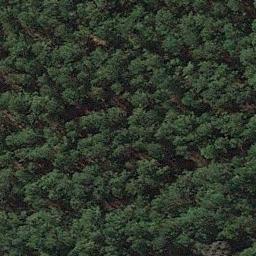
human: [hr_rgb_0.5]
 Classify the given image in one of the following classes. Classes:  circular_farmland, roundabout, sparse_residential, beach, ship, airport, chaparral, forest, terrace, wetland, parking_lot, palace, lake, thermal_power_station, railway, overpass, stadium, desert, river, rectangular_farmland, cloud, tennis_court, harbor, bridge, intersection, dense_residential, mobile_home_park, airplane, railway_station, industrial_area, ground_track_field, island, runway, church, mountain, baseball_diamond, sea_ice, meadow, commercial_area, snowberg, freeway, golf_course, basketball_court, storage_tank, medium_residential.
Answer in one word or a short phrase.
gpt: forest